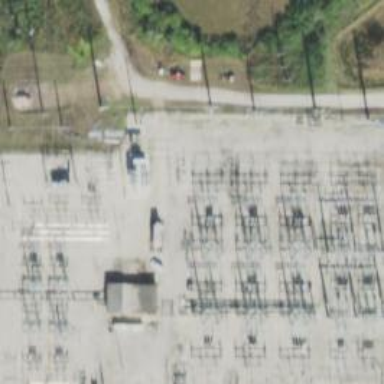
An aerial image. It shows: Switch for power supply.